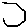
Label: hexagon